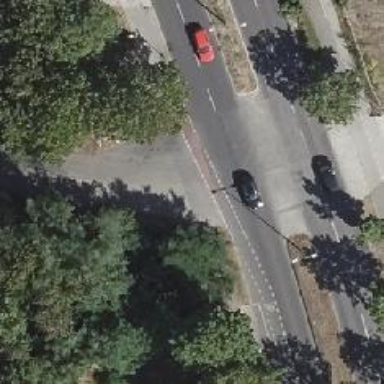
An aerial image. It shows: Asphalt road classified as primary highway.